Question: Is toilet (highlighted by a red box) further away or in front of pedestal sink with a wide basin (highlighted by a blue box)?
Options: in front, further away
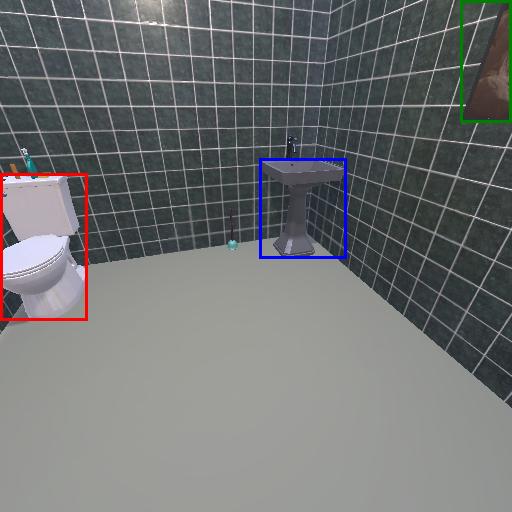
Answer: in front